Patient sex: M
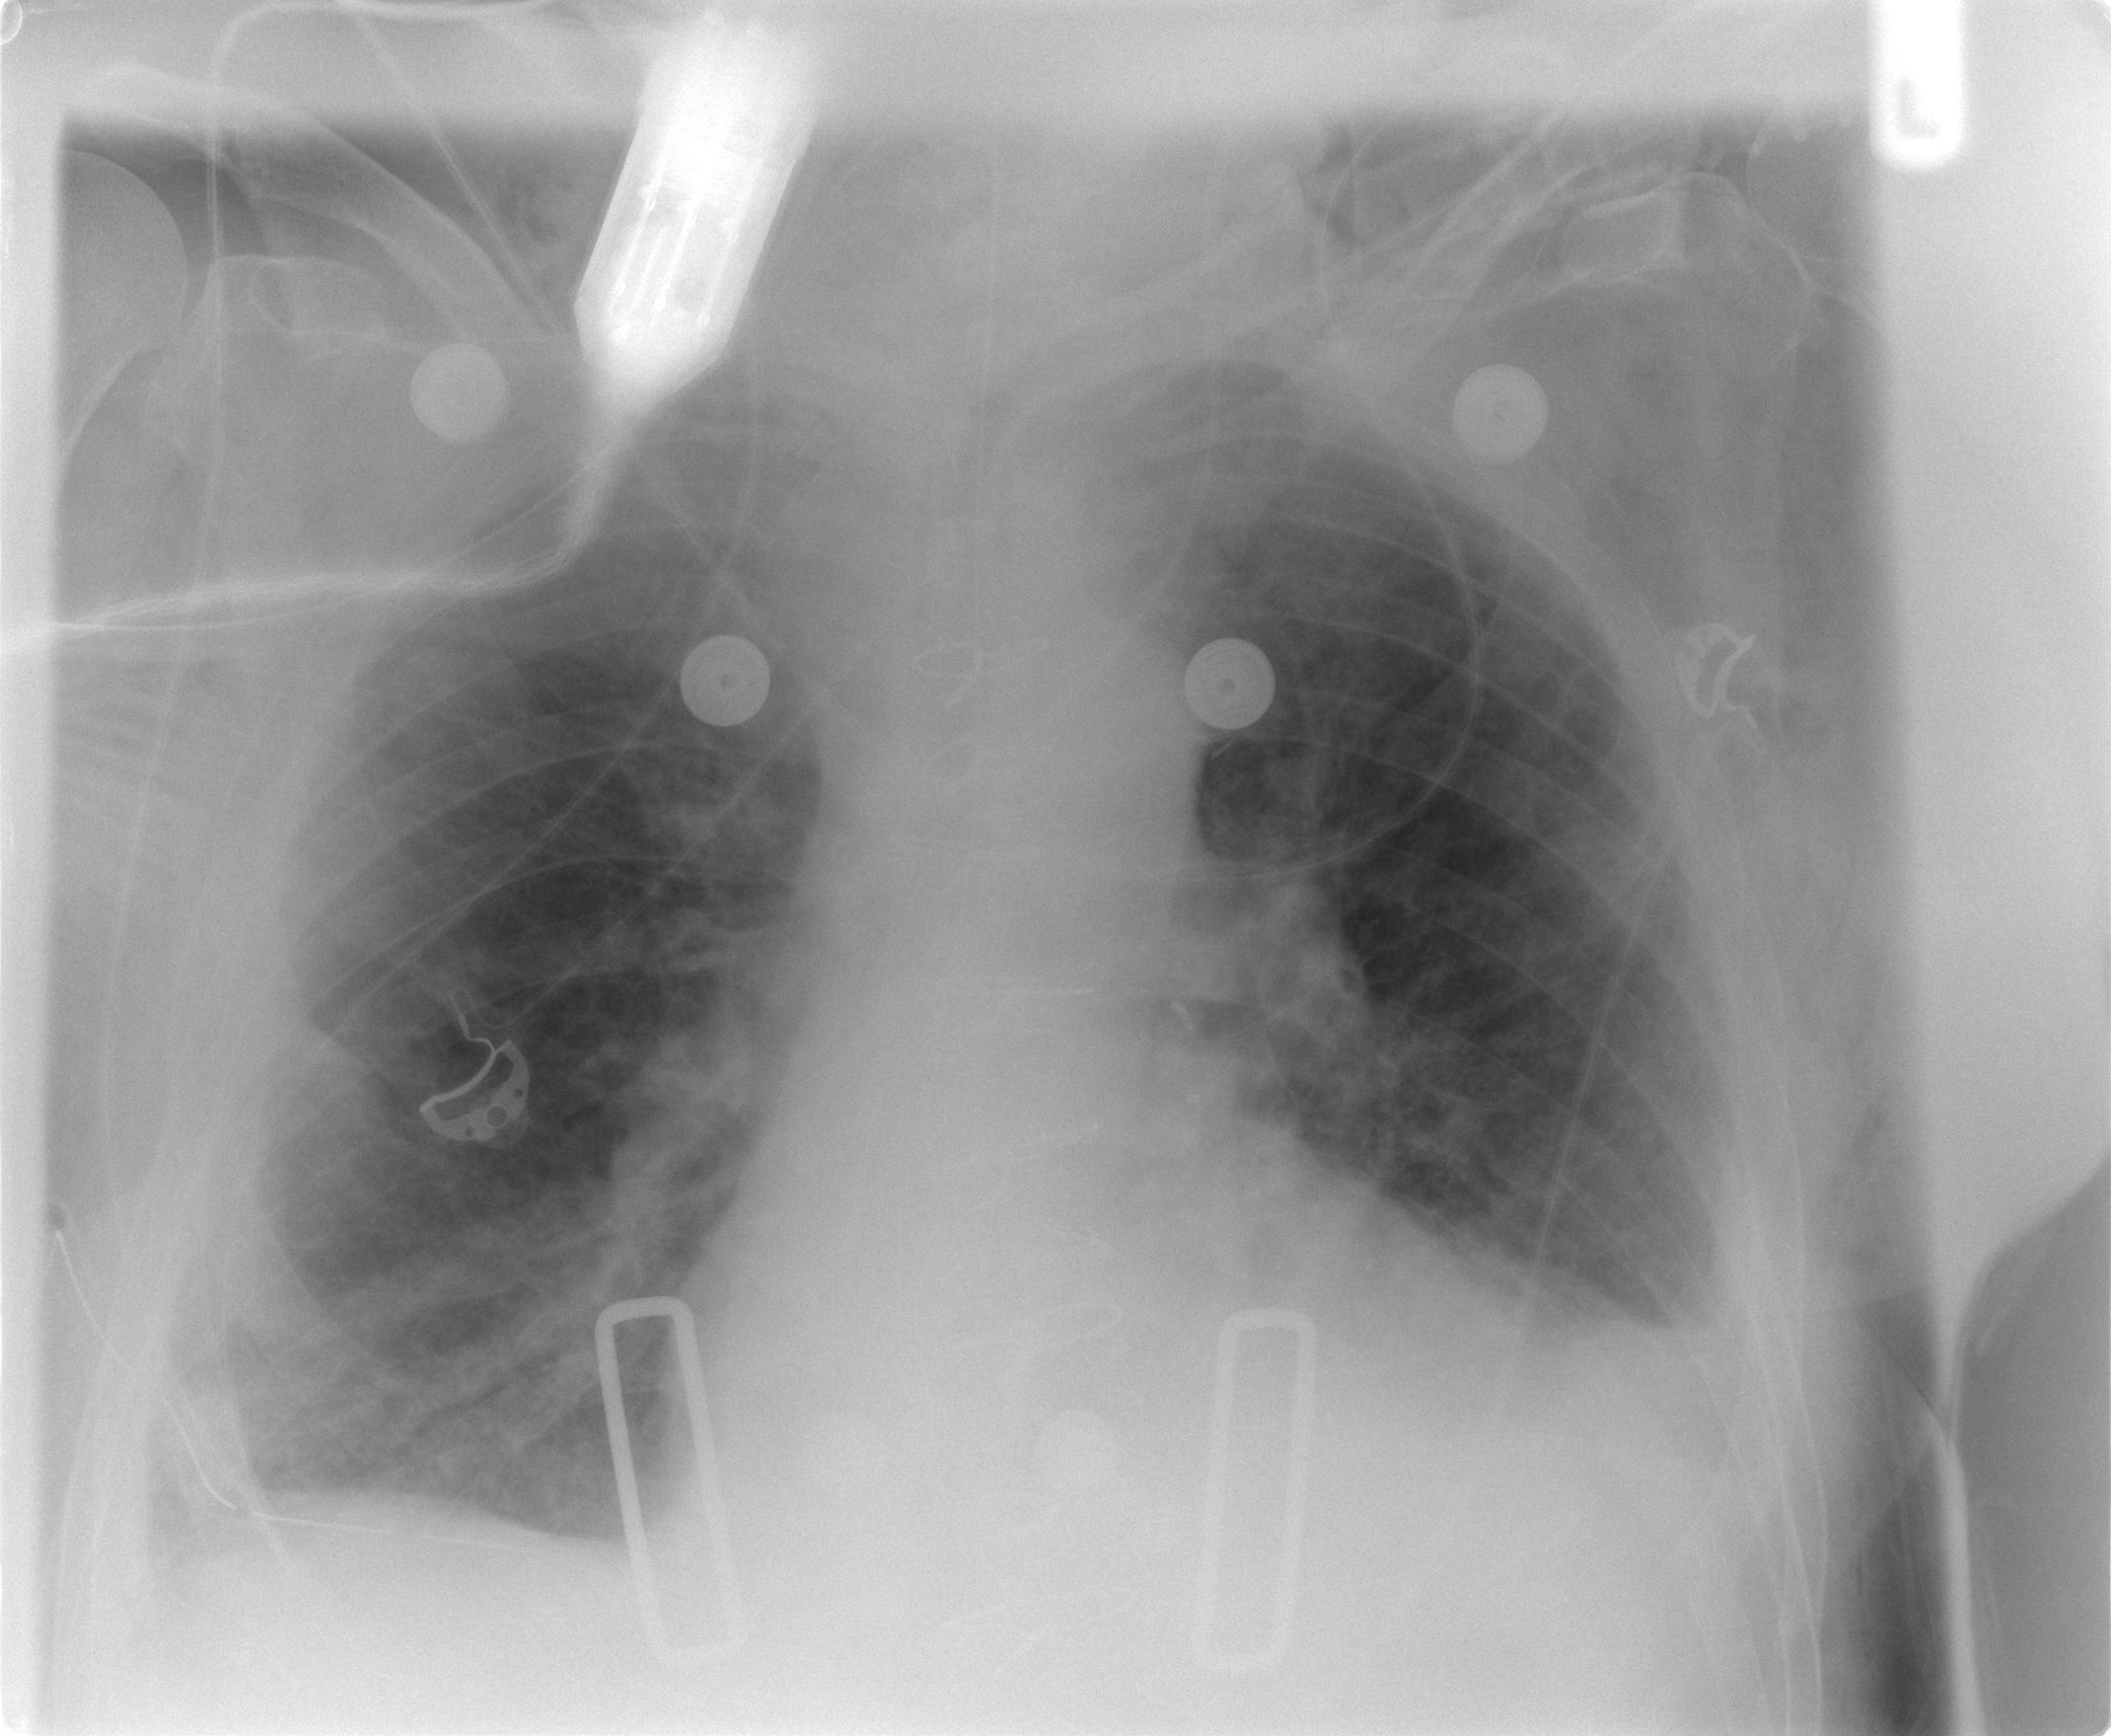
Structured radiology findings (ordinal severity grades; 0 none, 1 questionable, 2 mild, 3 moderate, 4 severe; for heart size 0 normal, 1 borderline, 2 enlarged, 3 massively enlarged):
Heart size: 0
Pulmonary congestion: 2
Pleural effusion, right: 0
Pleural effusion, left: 0
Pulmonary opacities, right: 0
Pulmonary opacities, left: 0
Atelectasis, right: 2
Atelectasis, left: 2